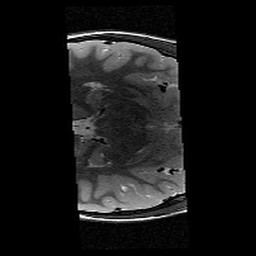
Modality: T2w
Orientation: axial
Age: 11
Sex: female
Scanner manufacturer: siemens
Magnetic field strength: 3 T
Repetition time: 8.46 s
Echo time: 0.067 s